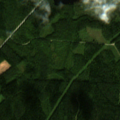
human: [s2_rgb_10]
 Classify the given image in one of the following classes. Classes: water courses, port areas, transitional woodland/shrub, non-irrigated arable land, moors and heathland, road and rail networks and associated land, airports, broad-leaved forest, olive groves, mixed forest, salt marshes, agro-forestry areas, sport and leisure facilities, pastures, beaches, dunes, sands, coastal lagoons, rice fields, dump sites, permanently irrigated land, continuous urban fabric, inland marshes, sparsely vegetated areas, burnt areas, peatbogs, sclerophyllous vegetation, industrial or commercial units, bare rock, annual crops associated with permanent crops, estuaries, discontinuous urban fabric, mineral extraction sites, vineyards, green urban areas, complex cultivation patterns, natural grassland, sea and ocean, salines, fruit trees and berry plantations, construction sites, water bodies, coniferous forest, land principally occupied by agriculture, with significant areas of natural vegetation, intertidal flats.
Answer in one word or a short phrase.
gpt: land principally occupied by agriculture, with significant areas of natural vegetation, coniferous forest, mixed forest